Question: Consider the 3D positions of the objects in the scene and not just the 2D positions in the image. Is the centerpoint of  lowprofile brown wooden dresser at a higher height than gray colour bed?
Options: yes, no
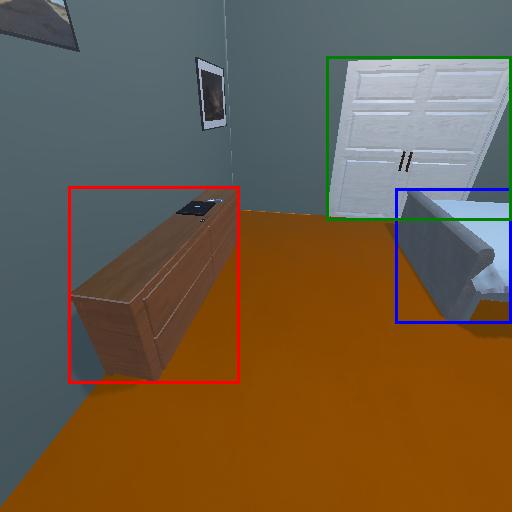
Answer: yes